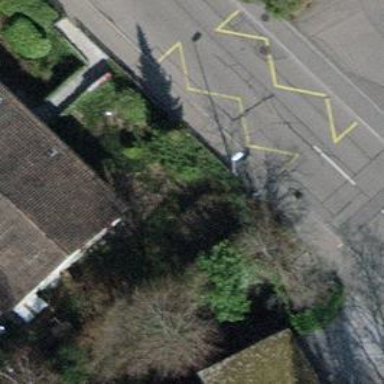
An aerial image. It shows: Bus stop with platform for public transport.